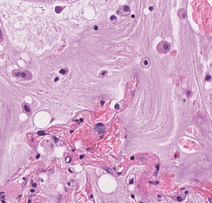
Tumor epithelial tissue: no
Tumor-associated stroma tissue: no
Normal tissue: yes